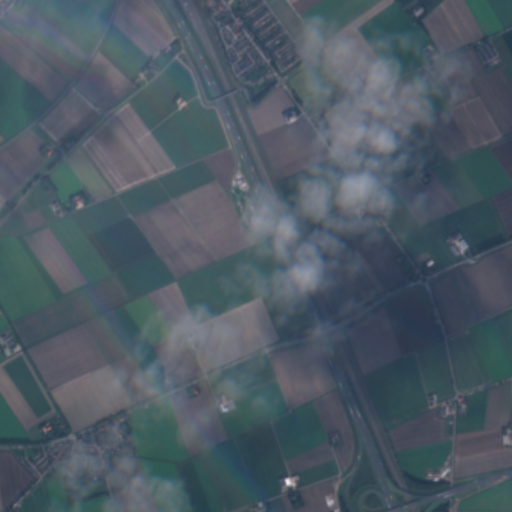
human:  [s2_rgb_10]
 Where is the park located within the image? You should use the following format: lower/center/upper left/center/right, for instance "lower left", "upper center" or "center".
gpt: The park is located in the lower left of the image.
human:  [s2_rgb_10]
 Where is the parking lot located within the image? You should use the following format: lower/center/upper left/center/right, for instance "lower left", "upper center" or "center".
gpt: The parking lot is located in the center of the image.
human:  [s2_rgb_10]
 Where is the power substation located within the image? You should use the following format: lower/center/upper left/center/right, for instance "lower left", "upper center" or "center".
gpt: The power substation is located in the lower right of the image.
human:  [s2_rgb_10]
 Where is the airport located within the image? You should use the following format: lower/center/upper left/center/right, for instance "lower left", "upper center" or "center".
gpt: There is no airport in the image.